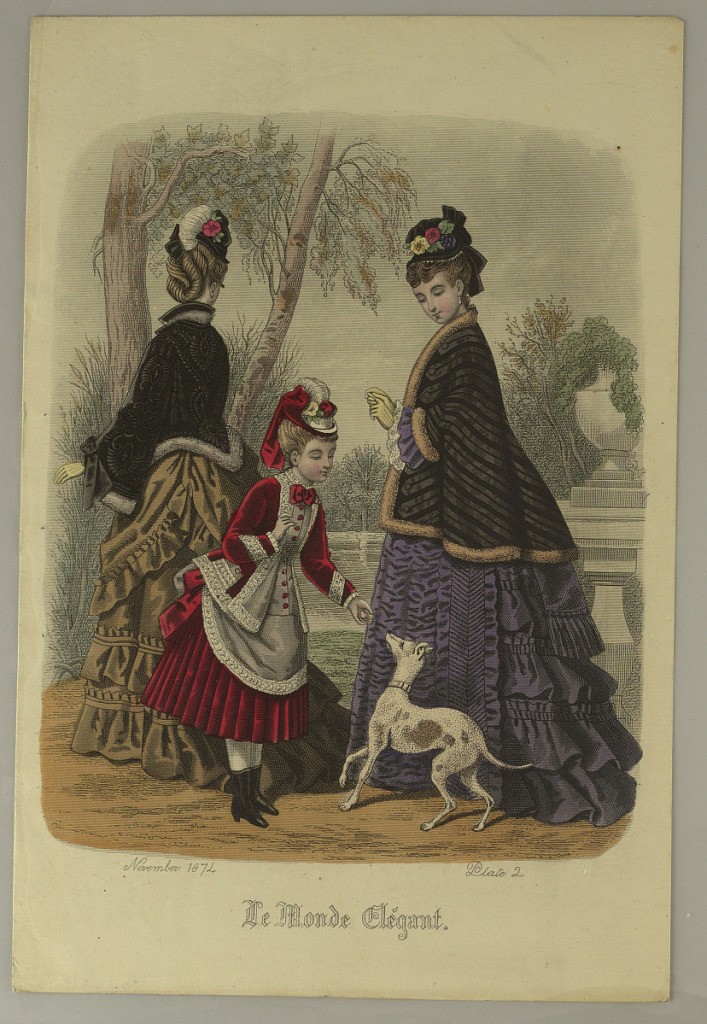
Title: Fashion Plate from Le Monde Elégant
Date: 1874
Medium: Engraving, brush and watercolor on paper
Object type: Print
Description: Child, center, in red and white, feeding a dog. Woman at left in brown; at right, in purple. Both dresses with black jackets. Title and date below.